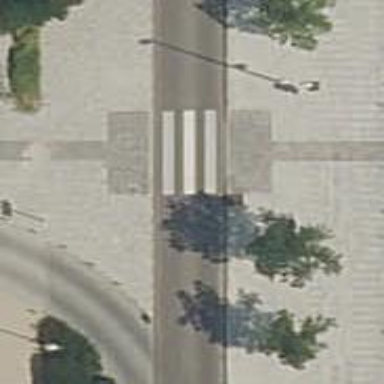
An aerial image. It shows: Uncontrolled crossing on the road.